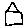
Label: house